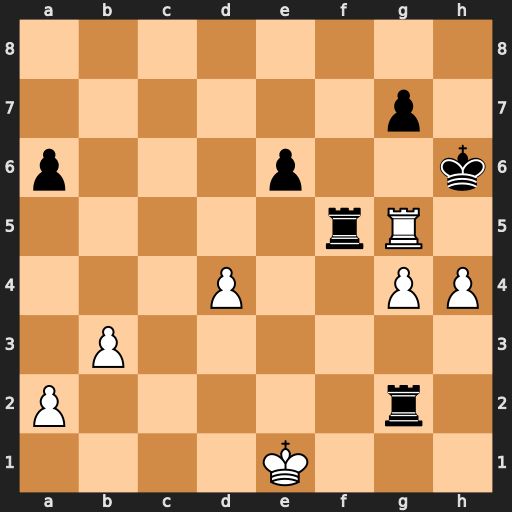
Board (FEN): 8/6p1/p3p2k/5rR1/3P2PP/1P6/P5r1/4K3
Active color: w
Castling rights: -
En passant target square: -
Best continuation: gxf5 Rxg5 hxg5+ Kxg5 fxe6